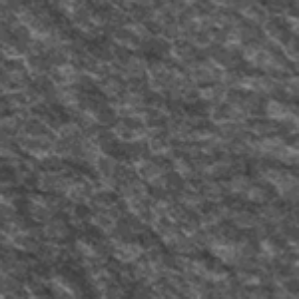
Label: frost